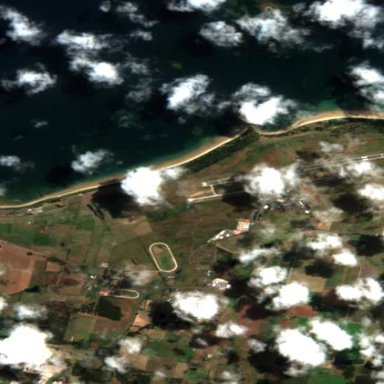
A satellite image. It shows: Public aerodrome or airport.